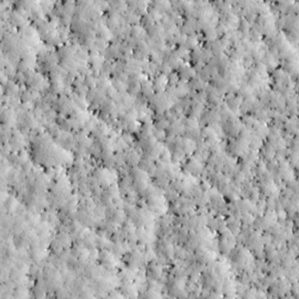
Label: non_frost